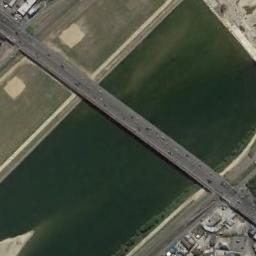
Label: bridge